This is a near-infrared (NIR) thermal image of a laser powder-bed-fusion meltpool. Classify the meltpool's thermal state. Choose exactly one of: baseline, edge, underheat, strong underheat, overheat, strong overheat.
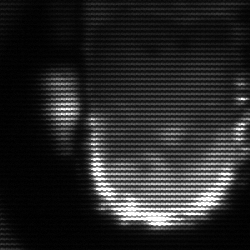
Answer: baseline